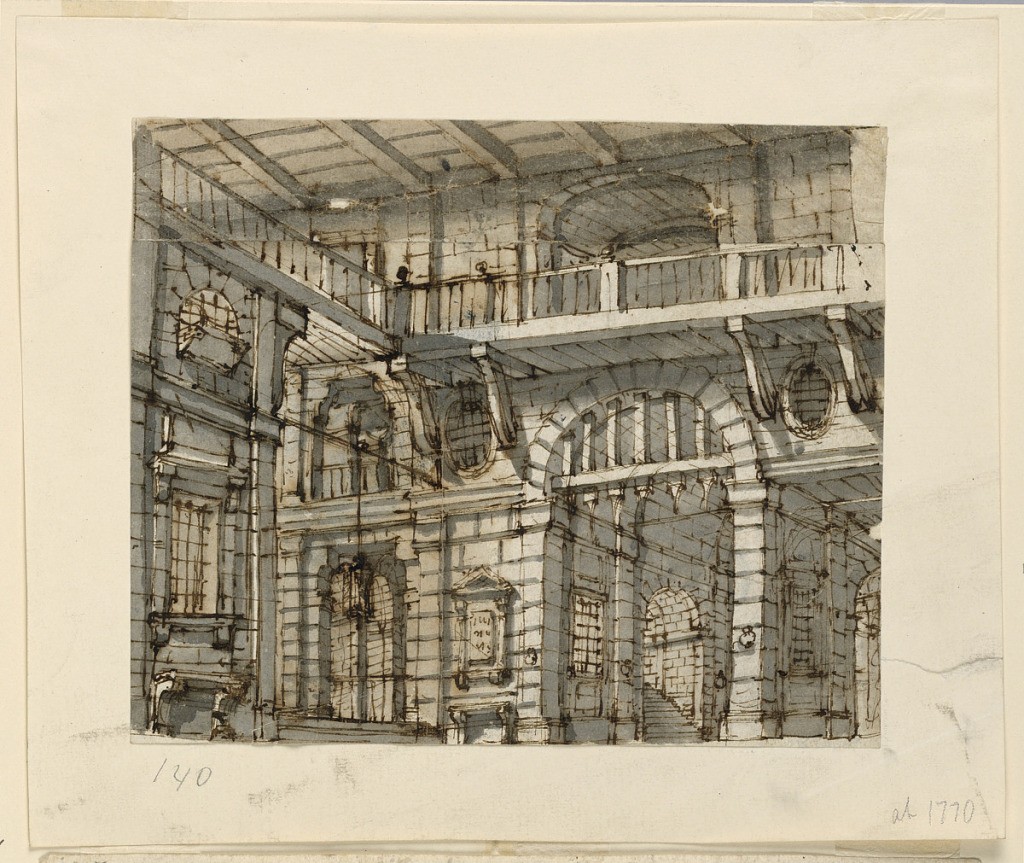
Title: Stage Design, Interior of Prison Court
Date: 18th century
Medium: Pen and brown ink, brush and gray ink wash on paper
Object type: Drawing
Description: Horizontal rectangle. Prison court with many barred openings toward left side and background, open gallery around court beneath roof.